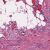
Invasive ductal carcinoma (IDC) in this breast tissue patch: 1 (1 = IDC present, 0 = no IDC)